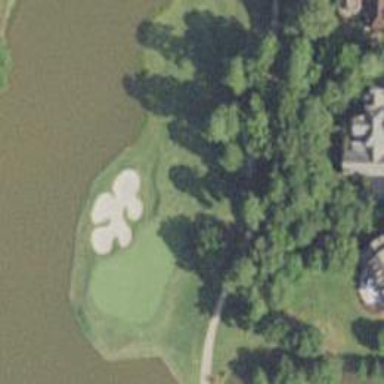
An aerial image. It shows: Path for golf carts.